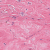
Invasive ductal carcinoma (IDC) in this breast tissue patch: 0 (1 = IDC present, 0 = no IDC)